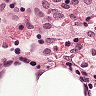
Metastatic tissue present: no